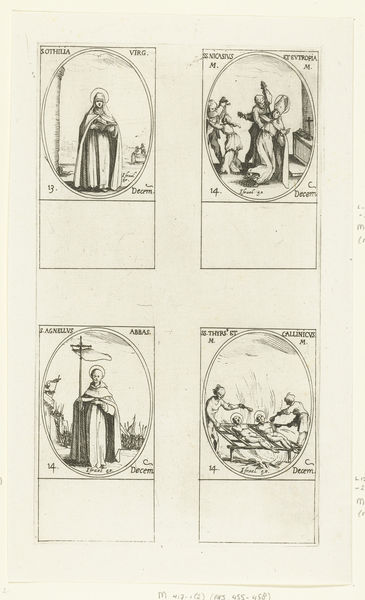
Titel: Heilige Odilia van Odilienberg, Heilige Nicasius en Heilige Eutropia van Reims, Heilige Agnellus van Napels, Heilige Thyrsus en Heilige Callinicus van Apollonia (13-14 december)
Künstler: Jacques Callot
Standort: Amsterdam
Institution: Rijksmuseum
Schlagwörter: feuer, mann, frau, tod, engel, bilder, fahne, graphik, vier, kreuz, druckgraphik, nonne, altar, heiligenschein, qual, mönch, heilige, ovale, zeichnungen, martyrium, rost, heiligenlegende, laurentius, agnellus, oale, bratrost